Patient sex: M
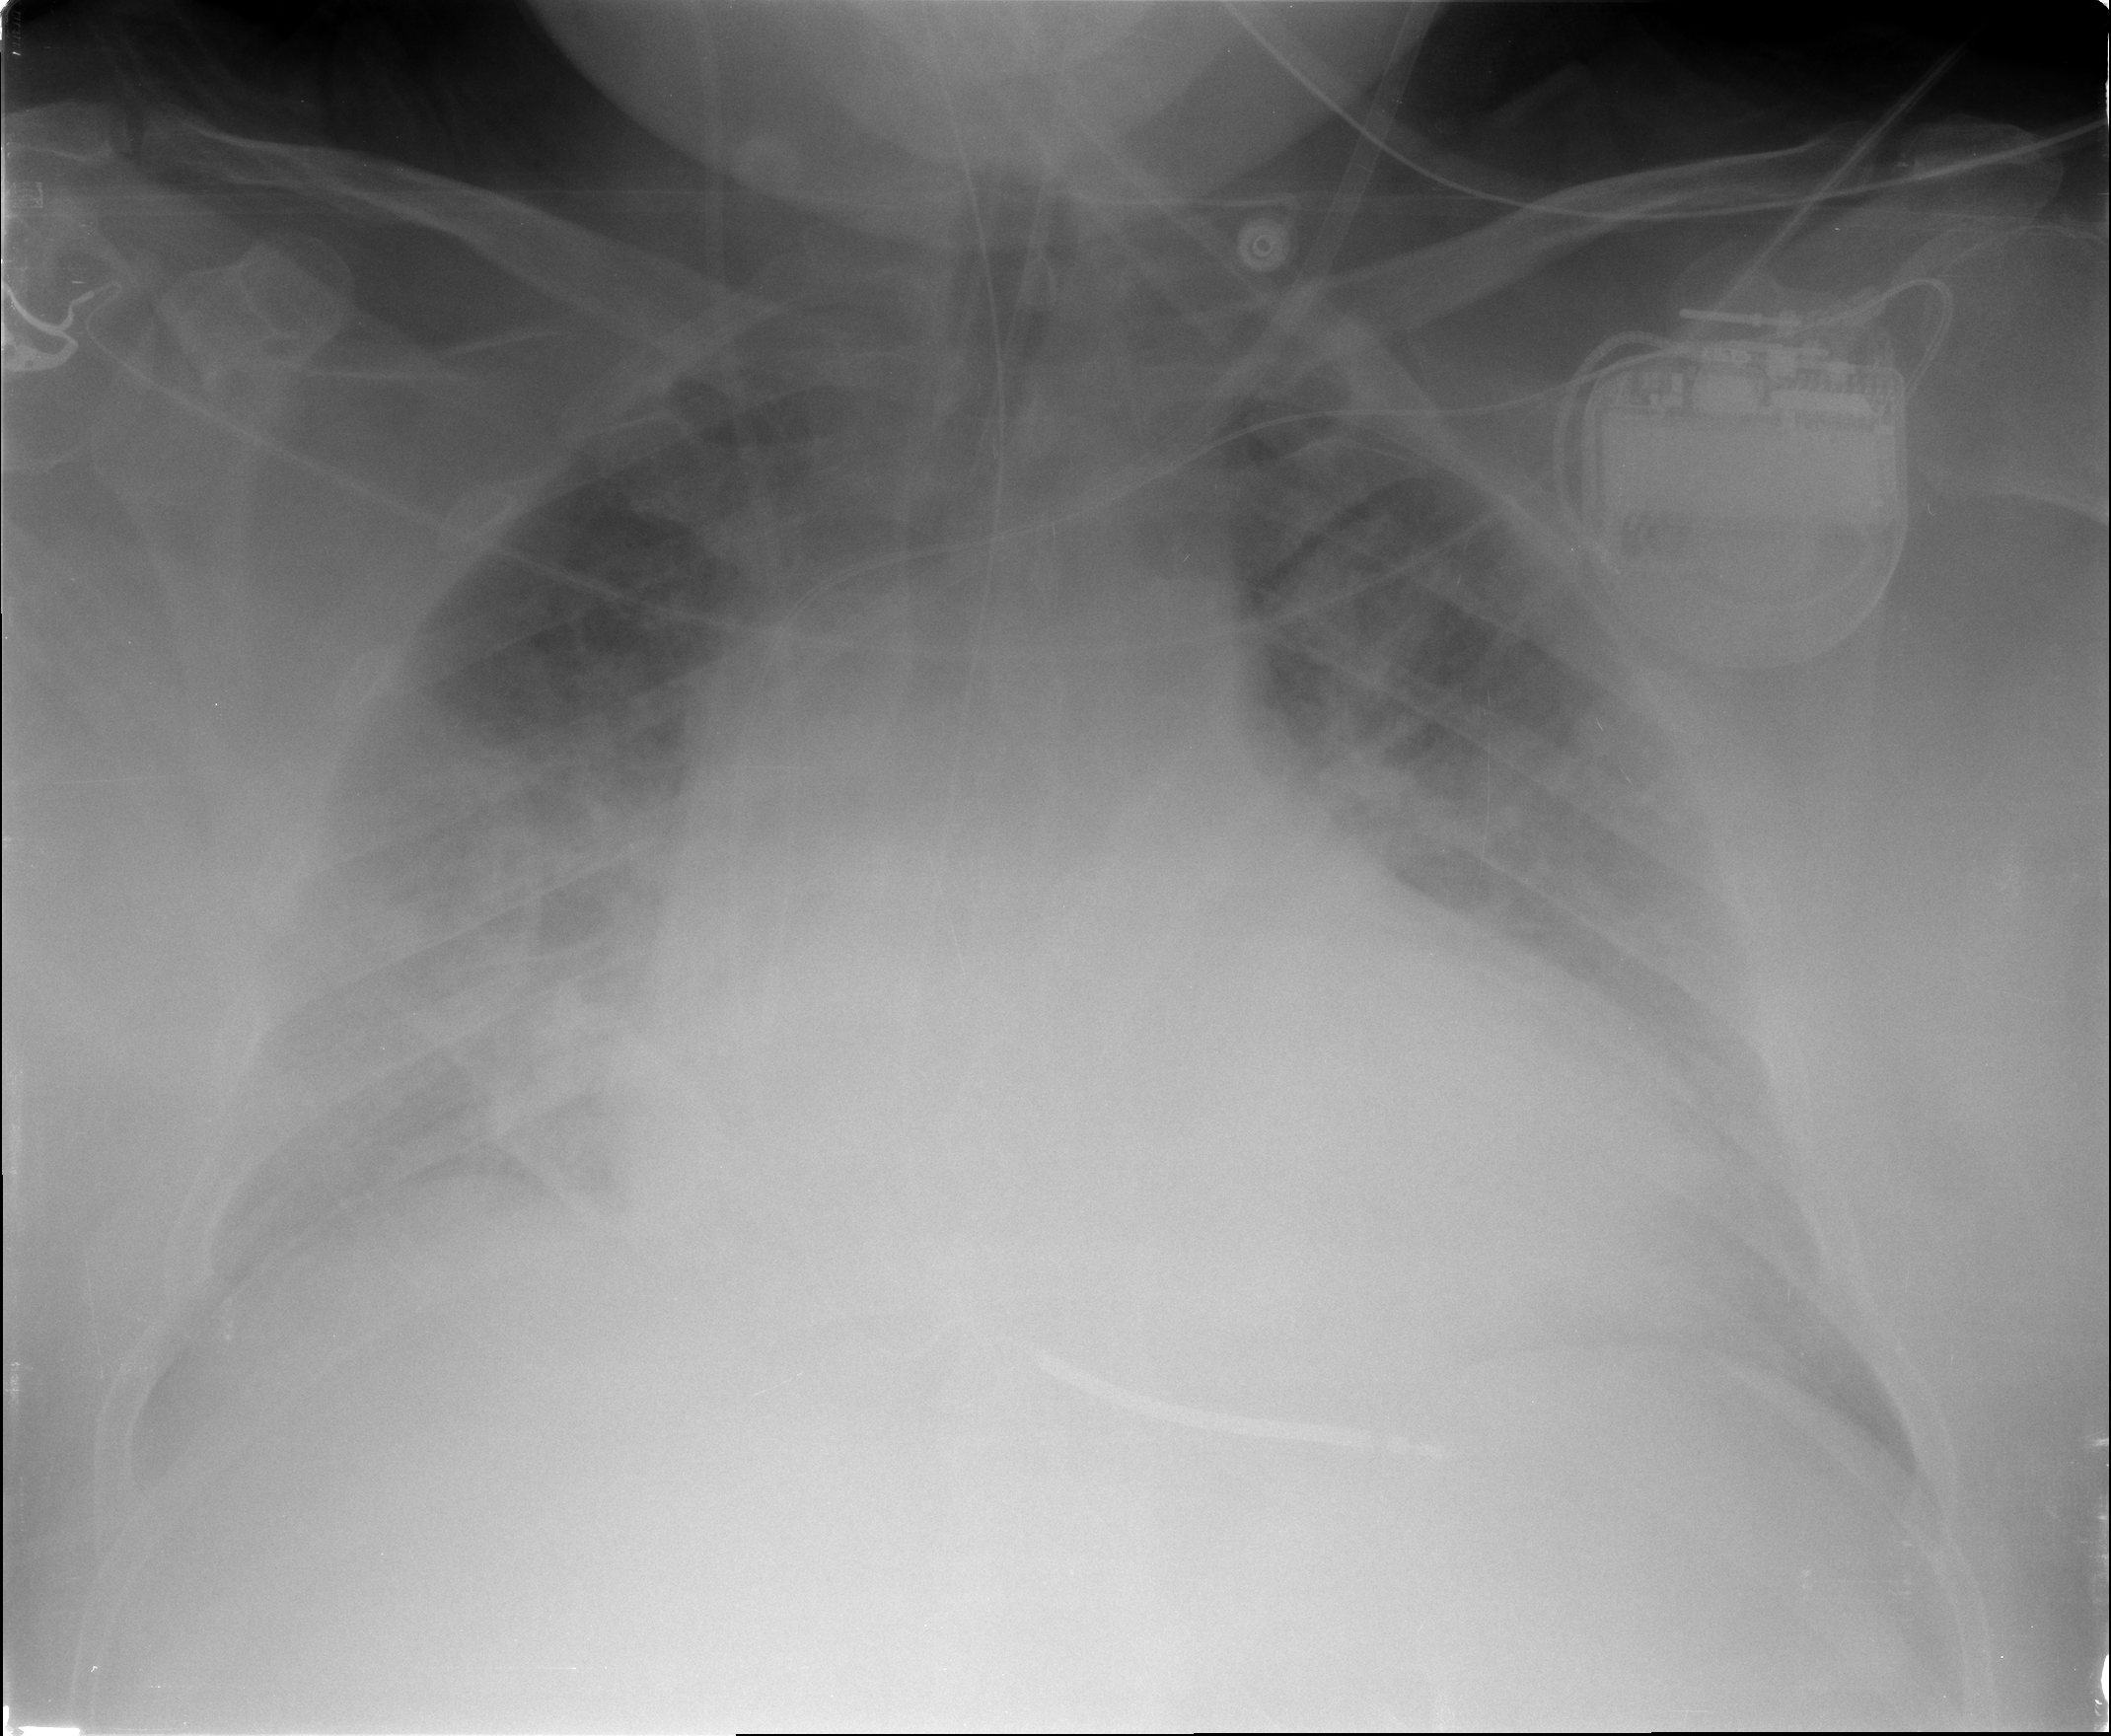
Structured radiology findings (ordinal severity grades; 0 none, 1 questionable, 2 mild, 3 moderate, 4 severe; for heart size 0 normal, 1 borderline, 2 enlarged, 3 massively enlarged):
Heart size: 3
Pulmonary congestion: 3
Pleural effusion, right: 3
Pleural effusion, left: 3
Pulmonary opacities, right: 2
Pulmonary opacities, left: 2
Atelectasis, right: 2
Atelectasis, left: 2